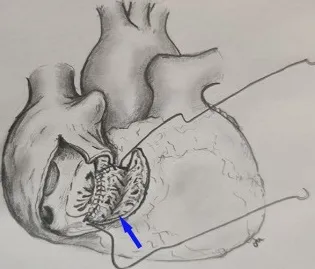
Surgical view of the reconstructed RA. (B,C) RA reconstruction using autologous LAA.
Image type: radiology (ct)